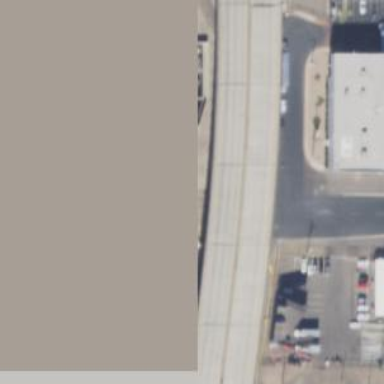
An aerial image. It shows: Primary highway on viaduct.